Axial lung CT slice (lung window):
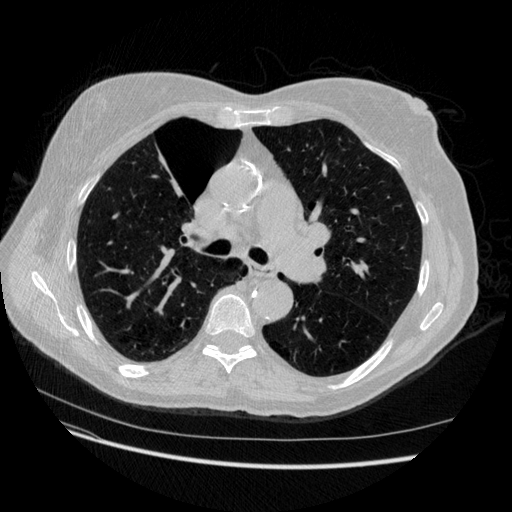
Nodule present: no